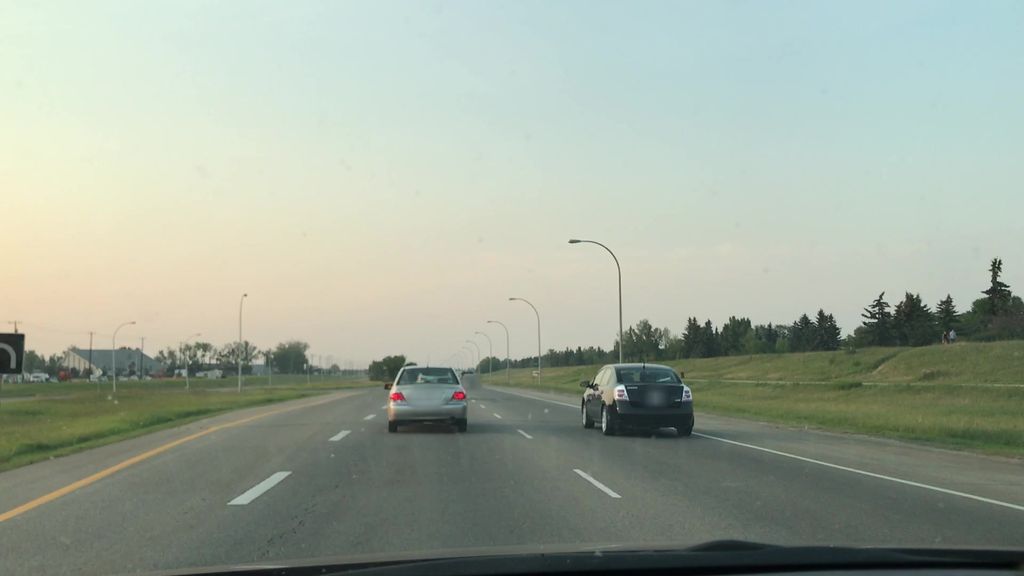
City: edmonton